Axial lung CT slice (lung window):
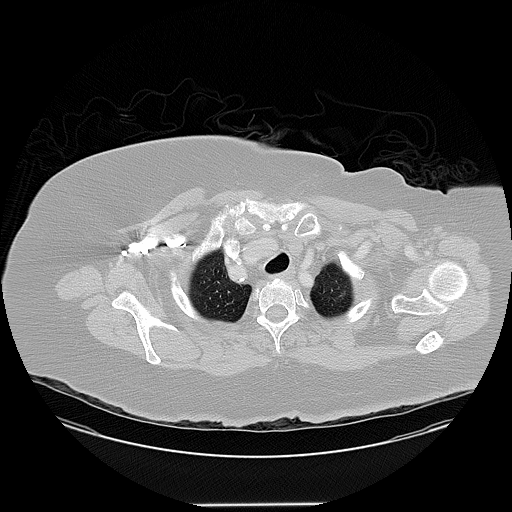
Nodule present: no